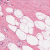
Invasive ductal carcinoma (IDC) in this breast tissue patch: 0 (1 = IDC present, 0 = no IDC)